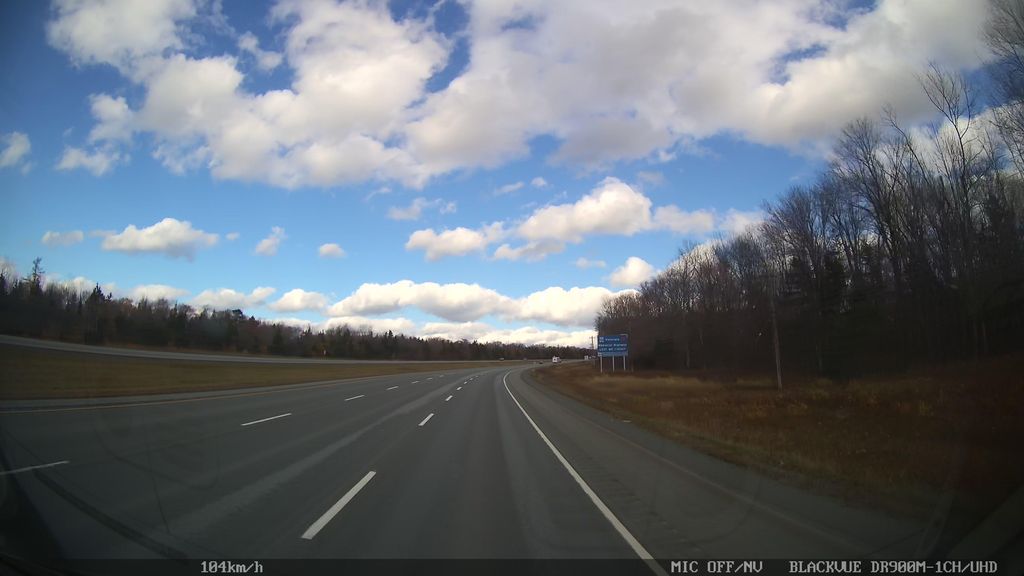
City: halifax